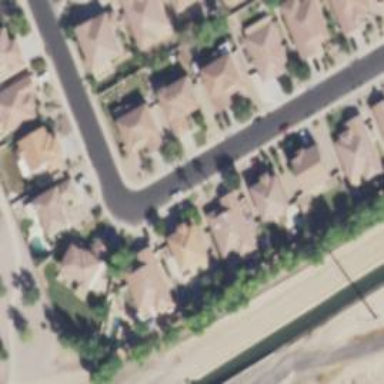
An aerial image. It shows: Driveway.